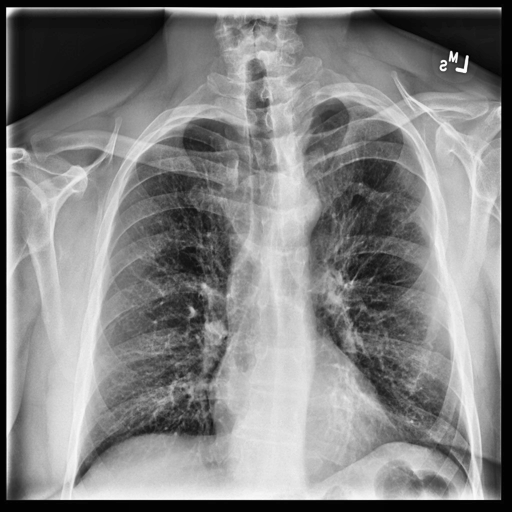
Finding: NORMAL